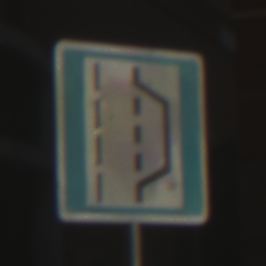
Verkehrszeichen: NothalteUndPannenbucht
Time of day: Midday
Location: Outdoor (Urban)
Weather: Clear
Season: NotSpecified
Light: Natural